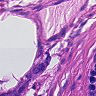
Metastatic tissue present: yes